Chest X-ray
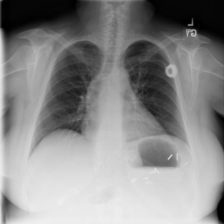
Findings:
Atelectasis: negative
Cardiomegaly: negative
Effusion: negative
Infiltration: negative
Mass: negative
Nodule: negative
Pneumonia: negative
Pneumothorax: negative
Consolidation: negative
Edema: negative
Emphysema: negative
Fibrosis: negative
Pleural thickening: negative
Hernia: negative